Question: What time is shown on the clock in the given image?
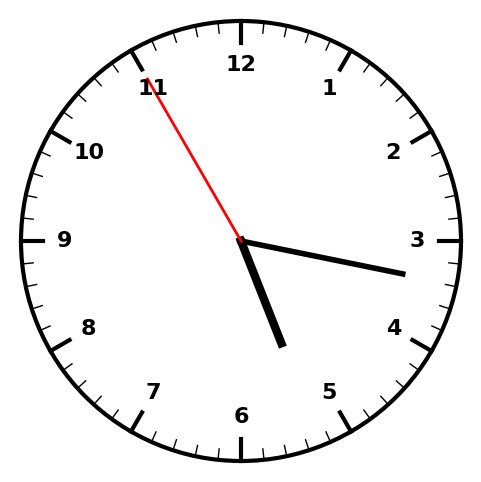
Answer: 05:16:55